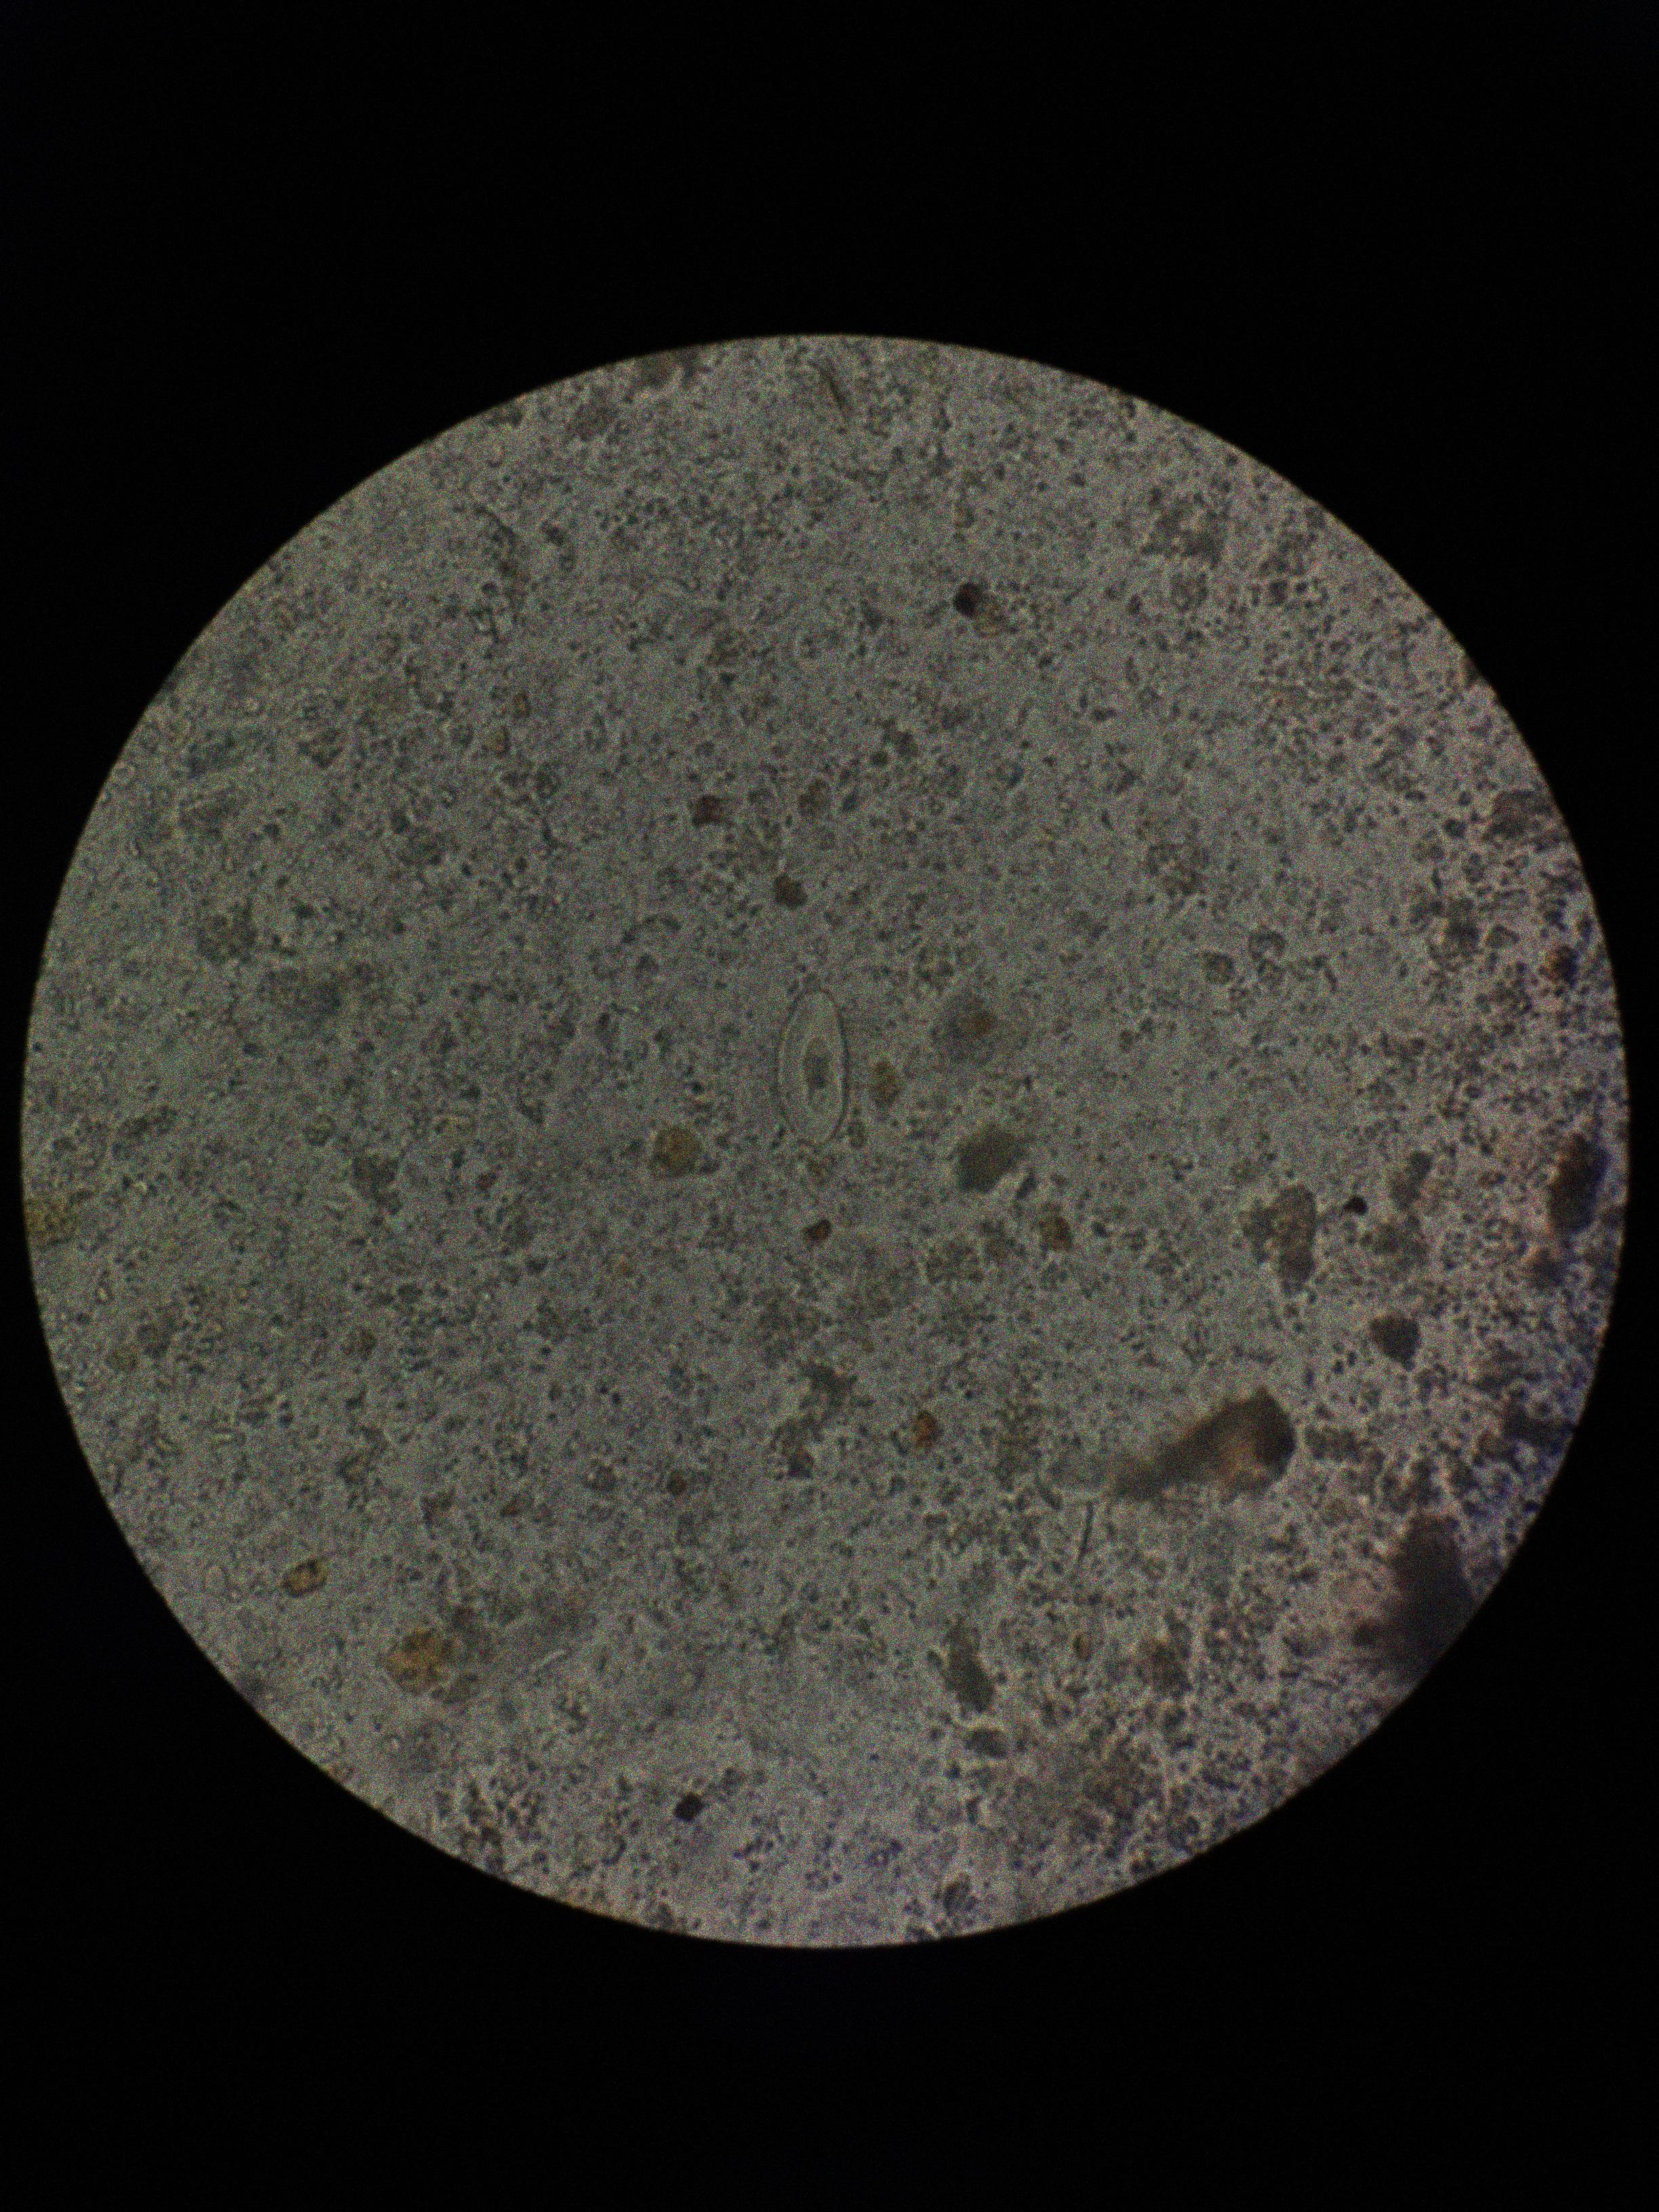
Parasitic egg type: Enterobius vermicularis